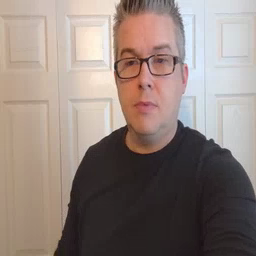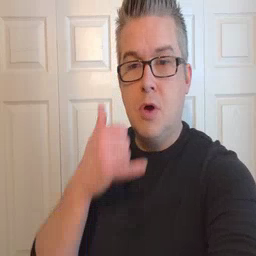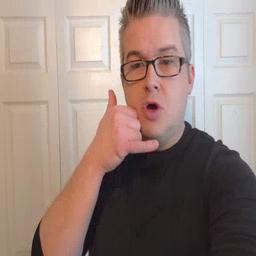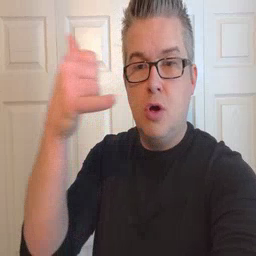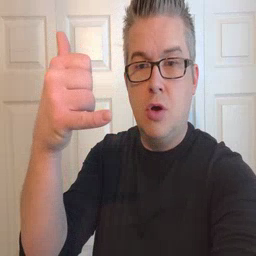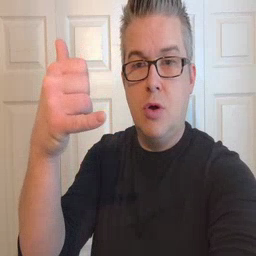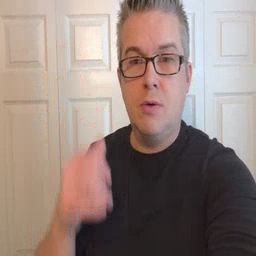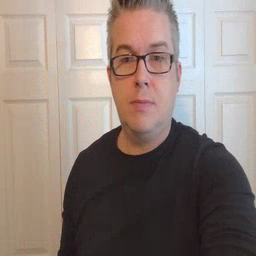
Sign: callonphone